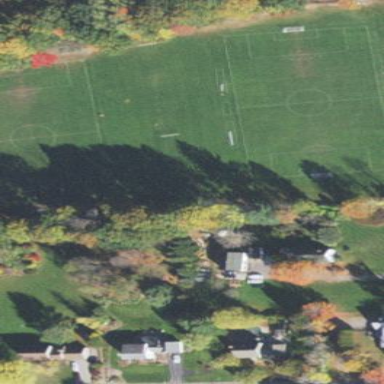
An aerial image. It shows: Recreation ground covered with grass.